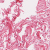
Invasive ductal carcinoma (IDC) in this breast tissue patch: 0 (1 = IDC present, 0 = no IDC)